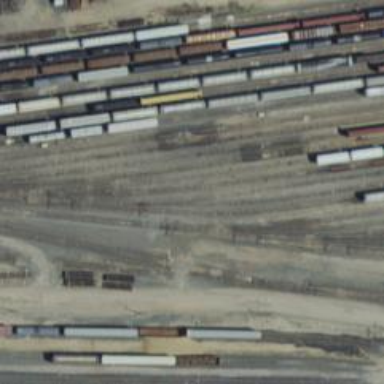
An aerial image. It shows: Railway yard used for servicing trains.